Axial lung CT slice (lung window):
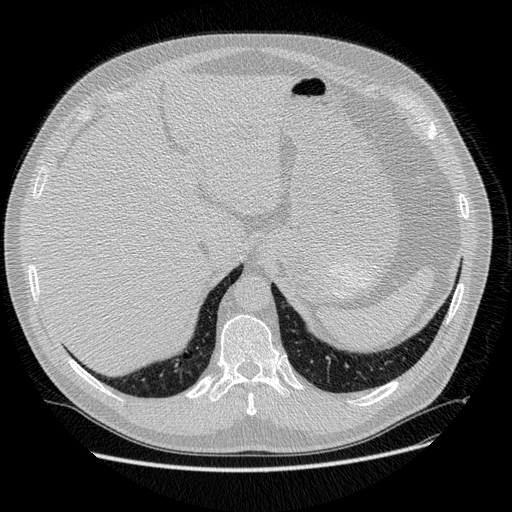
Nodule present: no